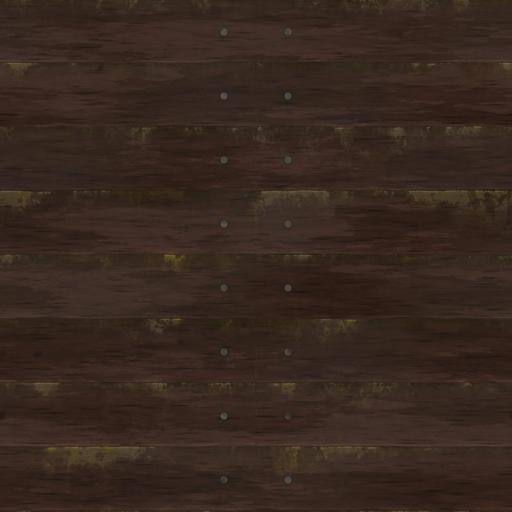
Tags: dark grunge moss mossy nails planks siding wall wood wooden